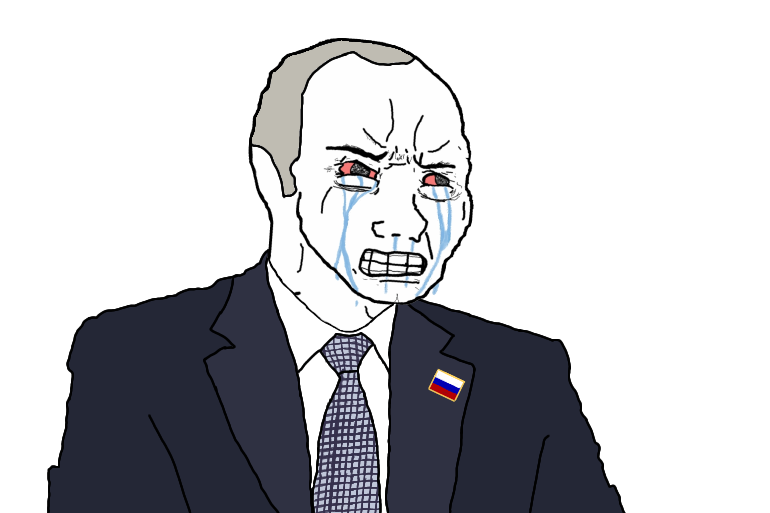
Label: 5_Crying_Wojak